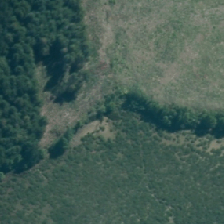
Land cover: harvested_forest